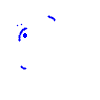
Particle: electron